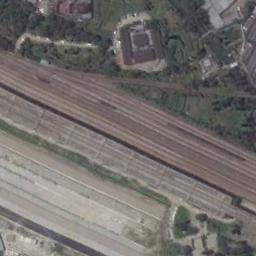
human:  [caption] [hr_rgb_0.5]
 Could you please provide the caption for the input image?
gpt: There are many trees in the middle of the two railways .

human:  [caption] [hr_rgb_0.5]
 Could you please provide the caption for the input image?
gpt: The railway is next to some trees and grass .

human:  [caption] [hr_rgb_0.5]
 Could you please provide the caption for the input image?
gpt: These railways have some houses and a grove of trees on one side of the railways .

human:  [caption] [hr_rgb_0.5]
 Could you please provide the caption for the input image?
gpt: There are many trees beside the railway .

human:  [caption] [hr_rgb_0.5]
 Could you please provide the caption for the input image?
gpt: There are some green bushes and buildings beside the railway .